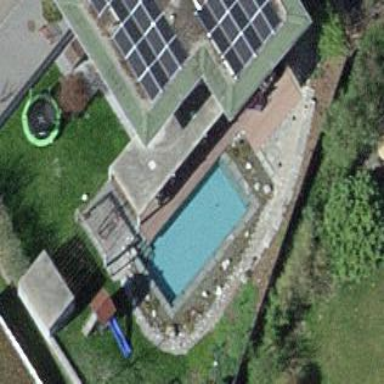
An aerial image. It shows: Swimming pool located in leisure land.